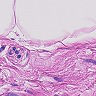
Metastatic tissue present: no